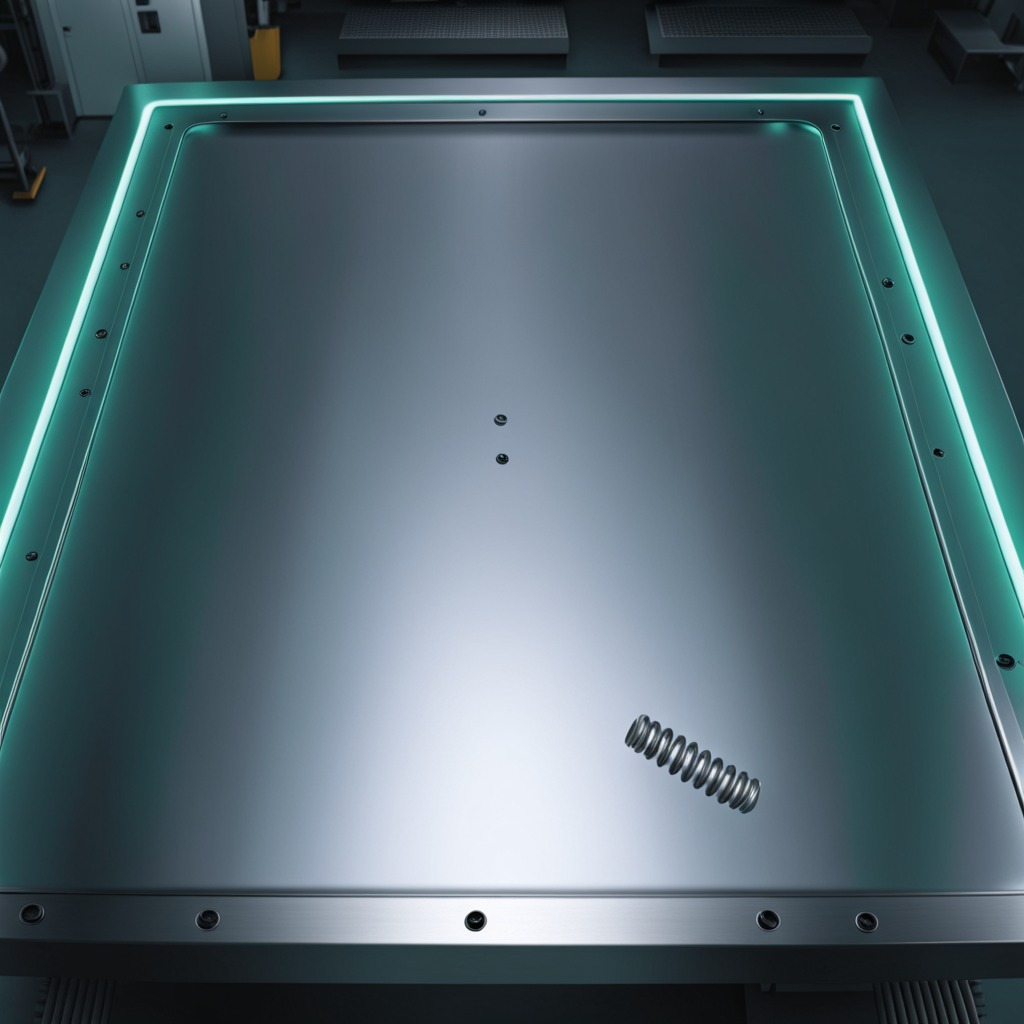
A coiled metal spring is lying on the metal table in a machine shop under fluorescent lights.